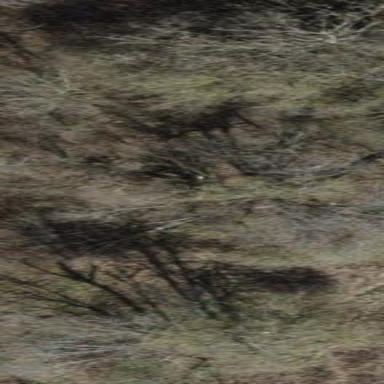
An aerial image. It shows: Forest area.